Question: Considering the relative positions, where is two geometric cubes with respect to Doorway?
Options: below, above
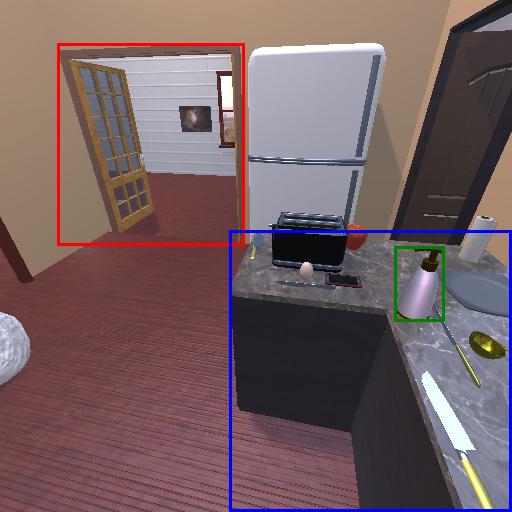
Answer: below